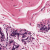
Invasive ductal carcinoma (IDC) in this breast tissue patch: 0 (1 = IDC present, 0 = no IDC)